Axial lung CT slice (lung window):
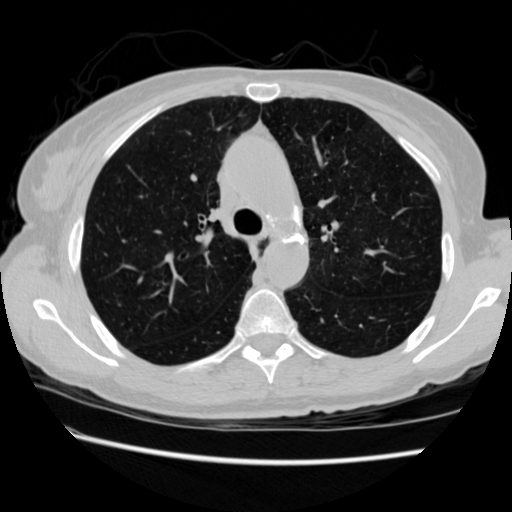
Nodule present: no